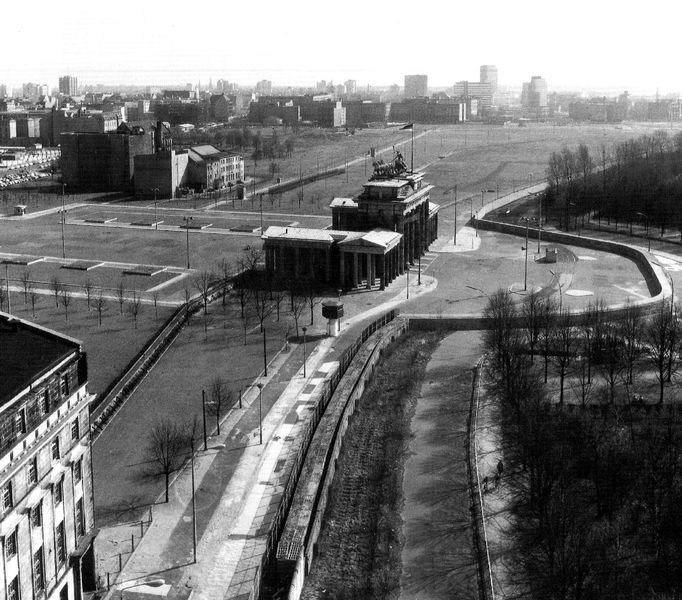
Titel: Brandenburger Tor in Berlin
Standort: Berlin (EU - D)
Schlagwörter: baum, himmel, weiß, bäume, stadt, fenster, grau, hintergrund, laterne, laternen, schwarz, strasse, anlage, gebäude, gras, haus, park, rasen, wiese, stein, häuser, deutschland, fassade, perspektive, mauer, allee, grenze, platz, luft, tor, foto, fotografie, photographie, berlin, denkmal, schwarz weiss, photo, graben, gleise, schienen, freie fläche, erinnerung, weise, alleee, quadriga, bauwerk, luftbild, brandenburger tor, ddr, brandenburger, brachland, 50er jahre, gleiße, nachkriegsaufnahme